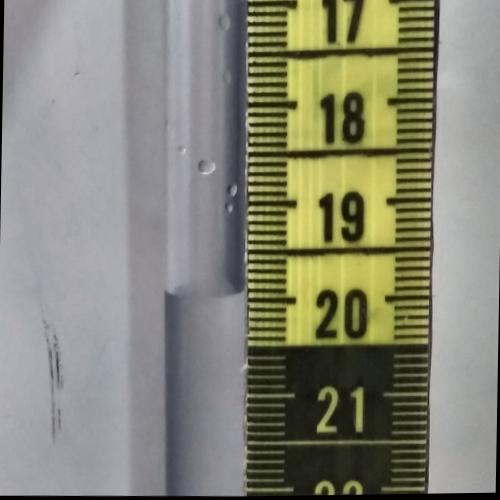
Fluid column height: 19.9 cm